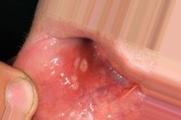
Condition: Mouth Ulcer